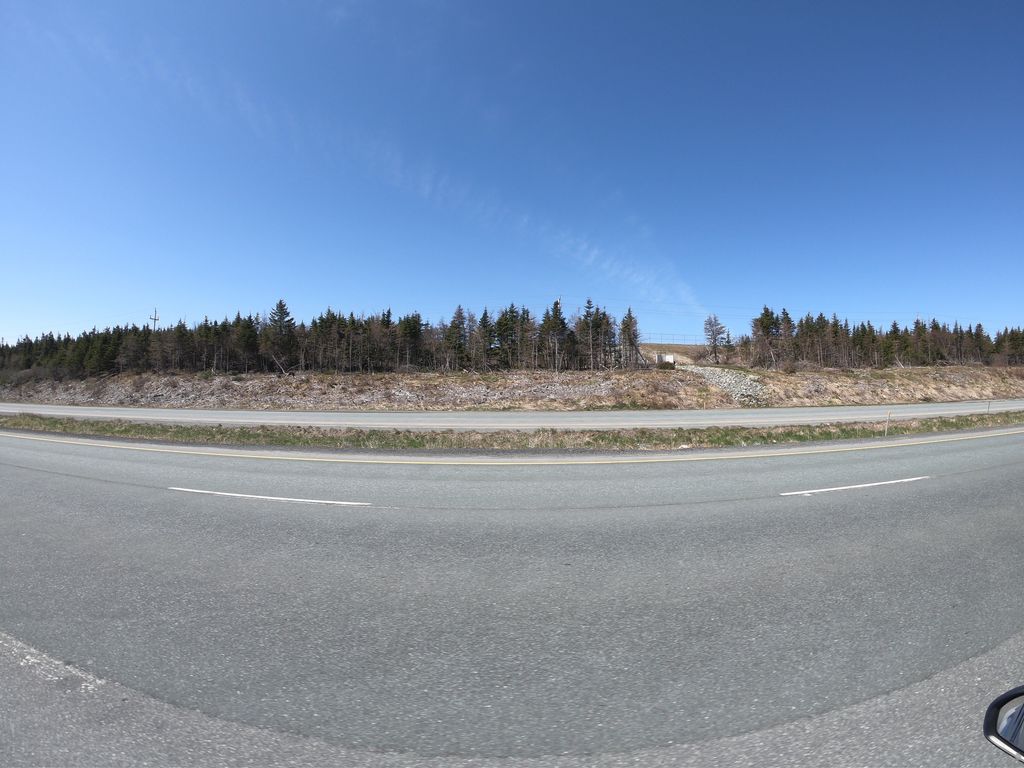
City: st_johns